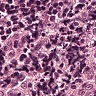
Metastatic tissue present: no